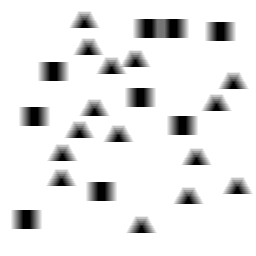
Squares: 9
Triangles: 15
Stars: 0
Total shapes: 24